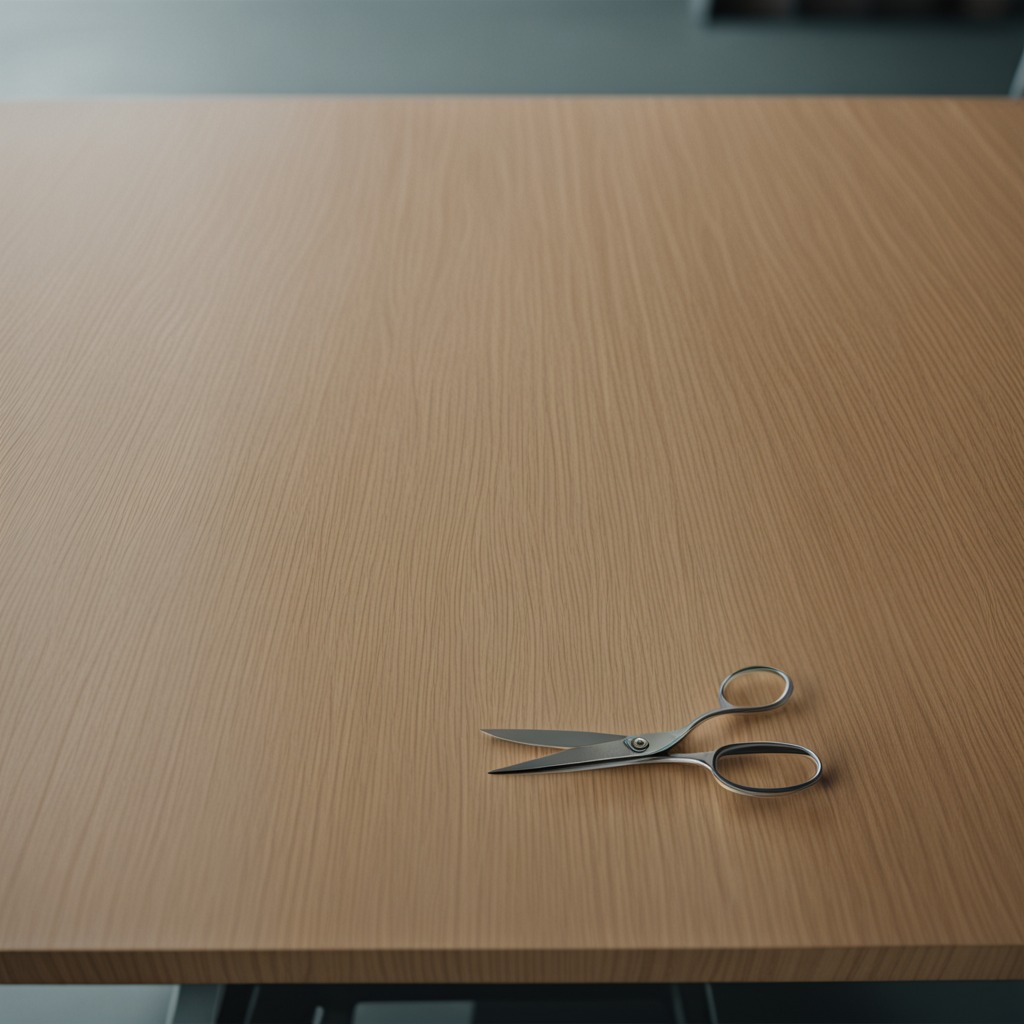
A scissor lying on the workbench inside a coastal fishing gear workshop